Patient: sex F, age 54
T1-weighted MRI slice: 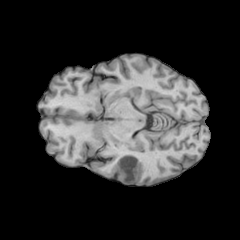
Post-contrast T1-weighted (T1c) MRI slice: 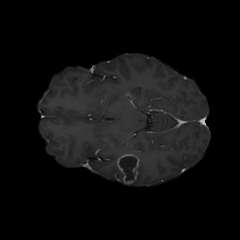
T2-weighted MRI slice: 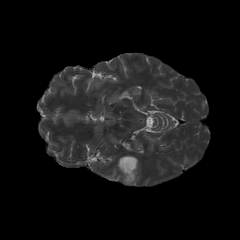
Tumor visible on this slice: yes
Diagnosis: Glioblastoma, IDH-wildtype
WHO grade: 4